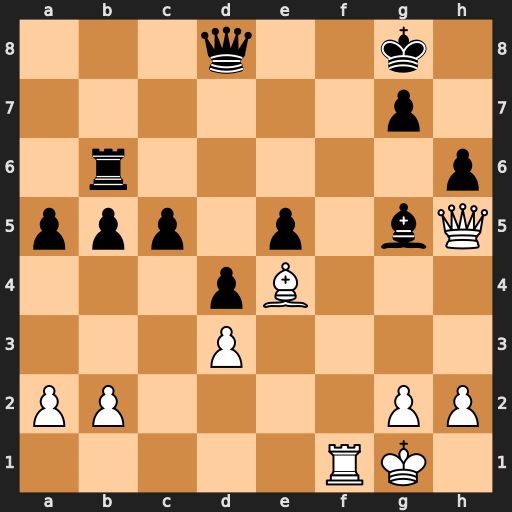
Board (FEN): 3q2k1/6p1/1r5p/ppp1p1bQ/3pB3/3P4/PP4PP/5RK1
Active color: w
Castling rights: -
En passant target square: -
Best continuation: Qf7+ Kh8 Qf8+ Qxf8 Rxf8#